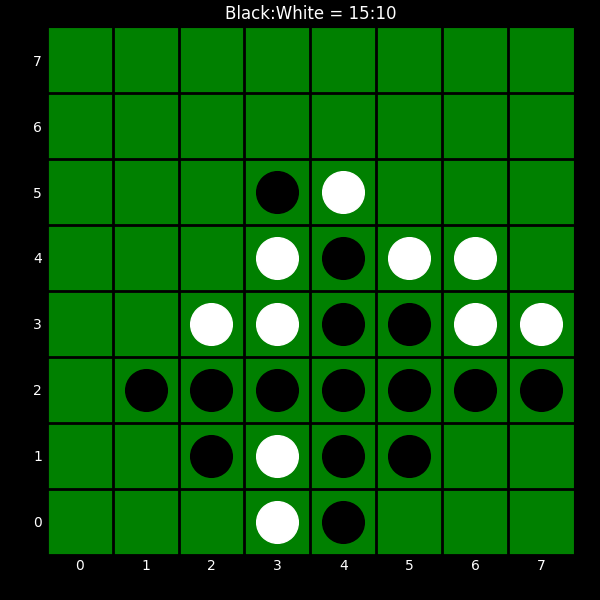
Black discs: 15
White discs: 10